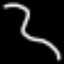
Label: squiggle